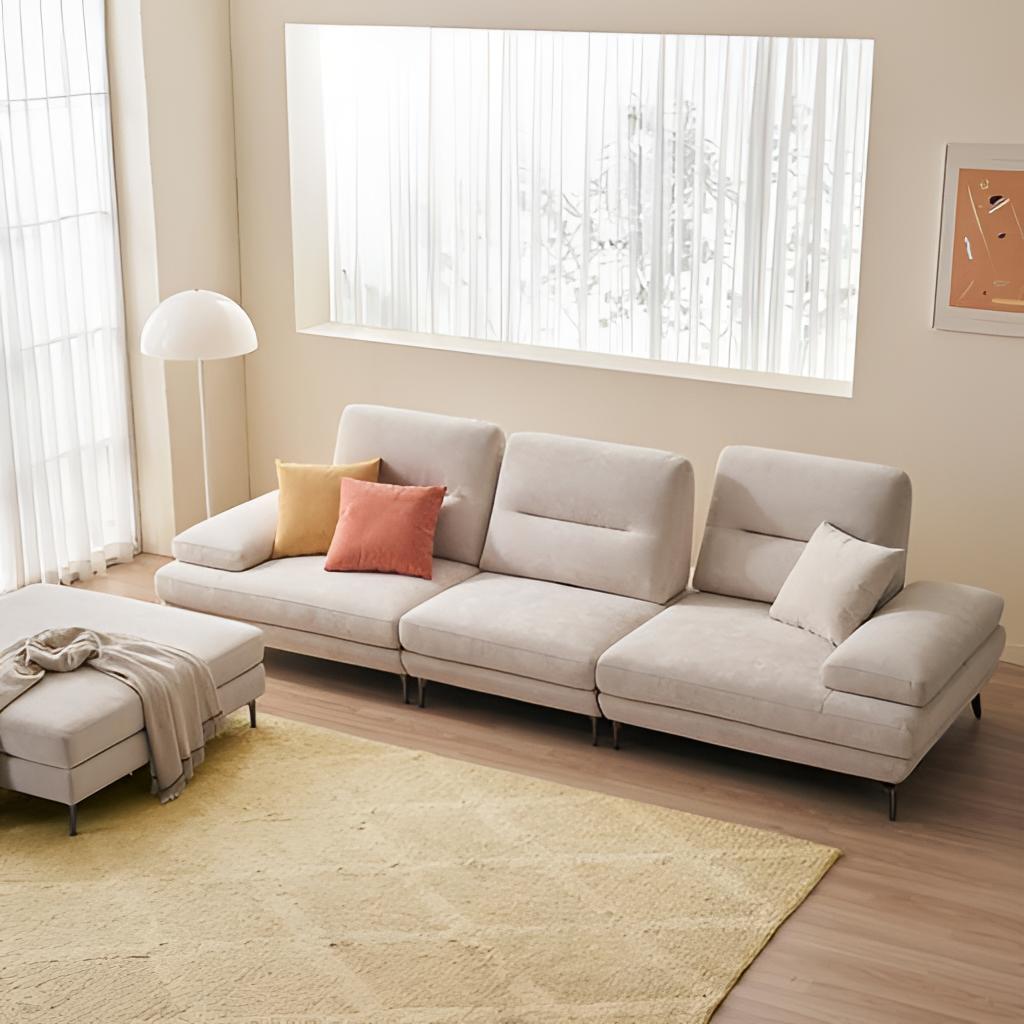
living room, beige fabric sectional sofa, wood flooring, with plank pattern, contemporary, beige paint wallpaper, with solid pattern